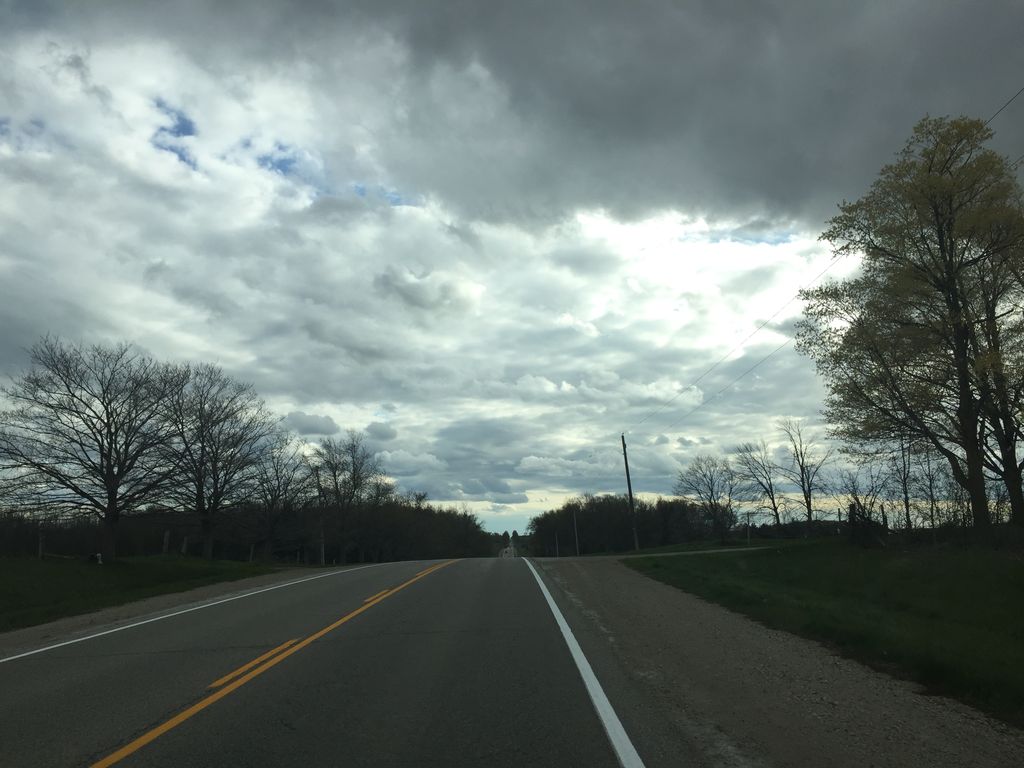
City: kitchener-waterloo